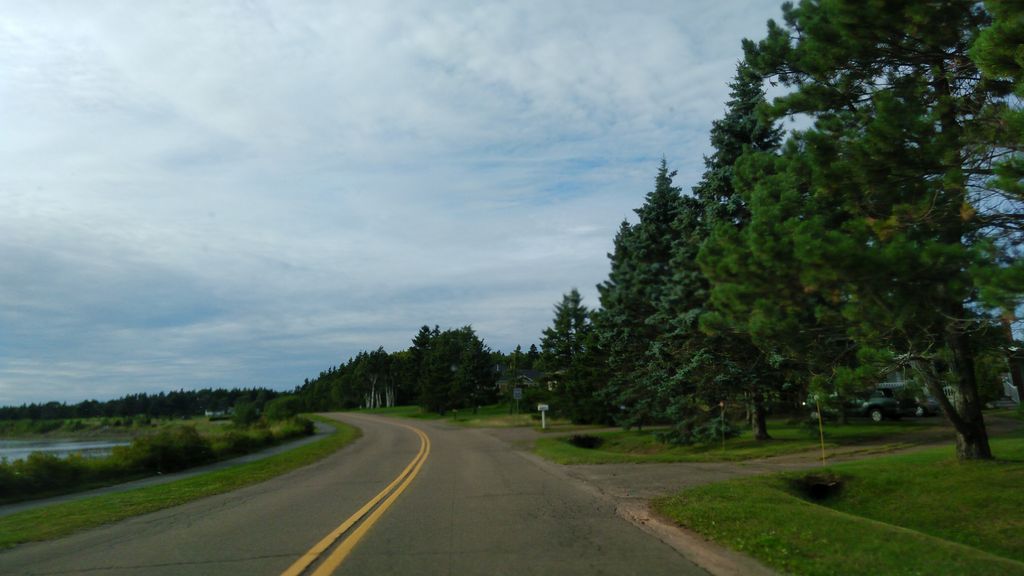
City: charlottetown